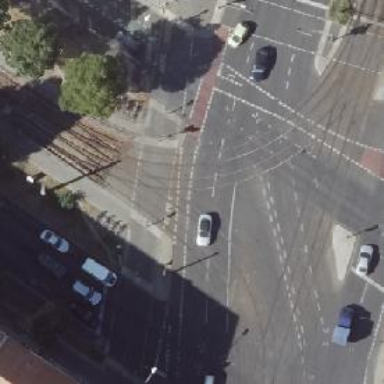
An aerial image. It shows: Tram crossing with traffic signals.